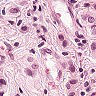
Metastatic tissue present: yes